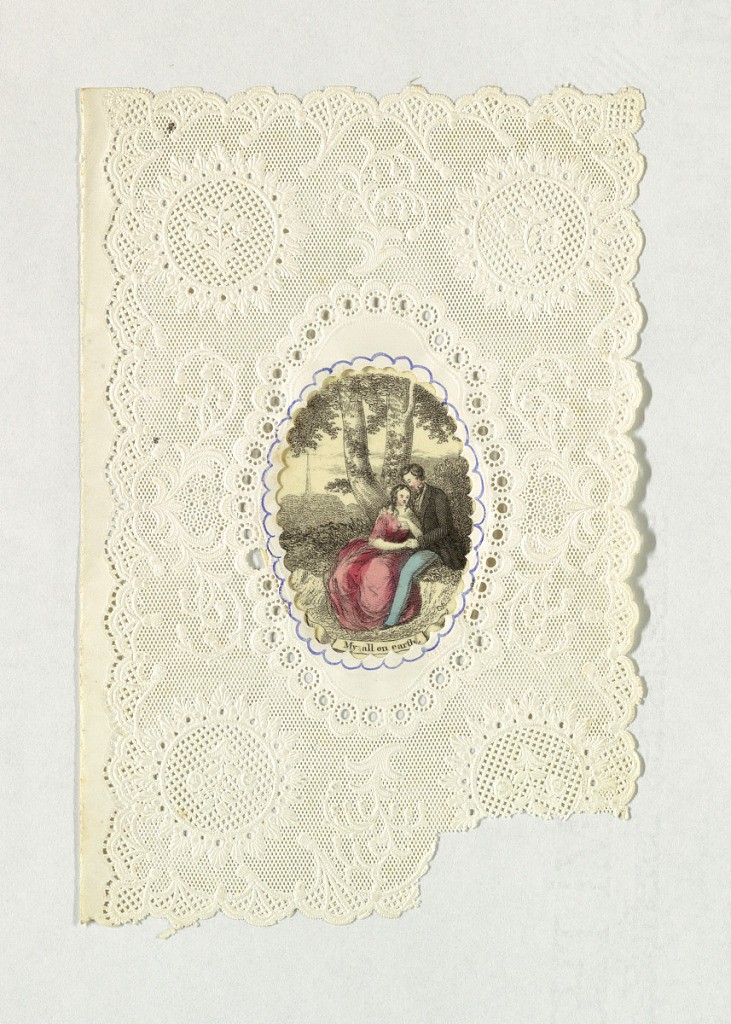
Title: Valentine Greeting
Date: ca. 1850
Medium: Engraving, brush and watercolor on embossed paper
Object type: Greeting Card
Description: In the center, landscape, with two lovers seated near a large tree. Inscribed below on print: "My all on earth".